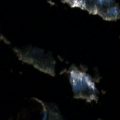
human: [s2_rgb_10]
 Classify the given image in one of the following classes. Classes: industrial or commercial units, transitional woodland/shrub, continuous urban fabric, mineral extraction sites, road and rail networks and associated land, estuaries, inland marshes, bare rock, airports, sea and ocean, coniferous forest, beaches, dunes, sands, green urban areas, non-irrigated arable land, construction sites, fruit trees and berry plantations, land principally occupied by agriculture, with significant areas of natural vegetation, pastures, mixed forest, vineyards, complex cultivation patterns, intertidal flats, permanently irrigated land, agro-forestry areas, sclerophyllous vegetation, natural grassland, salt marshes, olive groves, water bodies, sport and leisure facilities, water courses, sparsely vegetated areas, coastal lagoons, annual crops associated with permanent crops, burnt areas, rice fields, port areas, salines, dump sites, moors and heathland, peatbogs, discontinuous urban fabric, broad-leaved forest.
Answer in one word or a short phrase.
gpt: mixed forest, water bodies